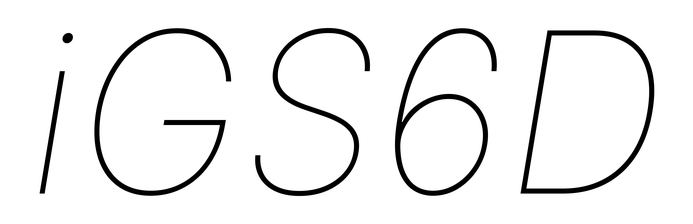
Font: Inter-Italic_Thin_Italic